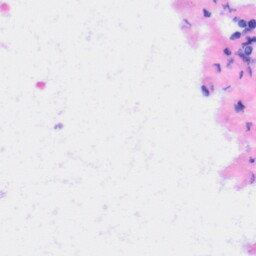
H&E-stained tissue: Liver